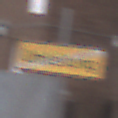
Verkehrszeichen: EndeDerUmleitungsankuendigung
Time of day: MorningAfternoon
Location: Outdoor (Urban)
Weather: Overcast
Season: NotSpecified
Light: Natural